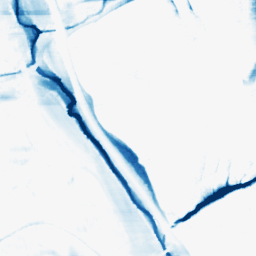
Category: morphological
Decomposition family: morphological_rect
Decomposition parameters: operation: closing
width: 50
height: 10
Upsampling method: cubic_mitchell
Upsampling parameters: scale: 2
Upsampling scale: 2